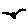
Label: bird